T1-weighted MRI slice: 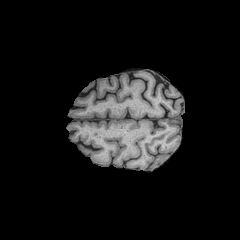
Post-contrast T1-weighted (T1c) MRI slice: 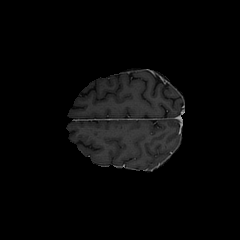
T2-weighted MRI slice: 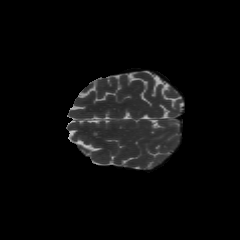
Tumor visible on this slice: no